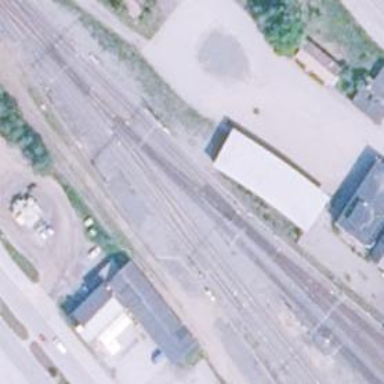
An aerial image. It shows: Railway signal.